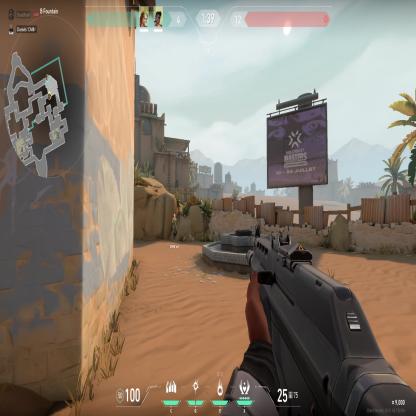
Label: teammate